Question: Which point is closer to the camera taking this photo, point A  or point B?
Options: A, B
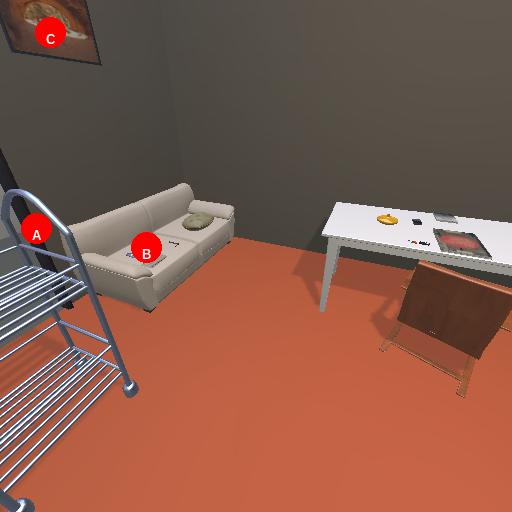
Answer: A